Field crop: tomato
Growth stage: 2
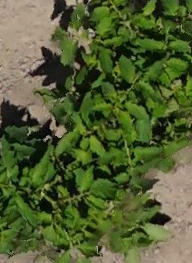
Species: tomato